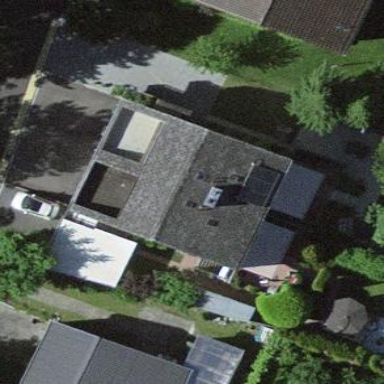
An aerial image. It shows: House with flat roof.